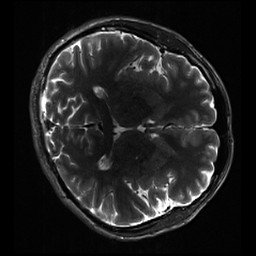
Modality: inplaneT2
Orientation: axial